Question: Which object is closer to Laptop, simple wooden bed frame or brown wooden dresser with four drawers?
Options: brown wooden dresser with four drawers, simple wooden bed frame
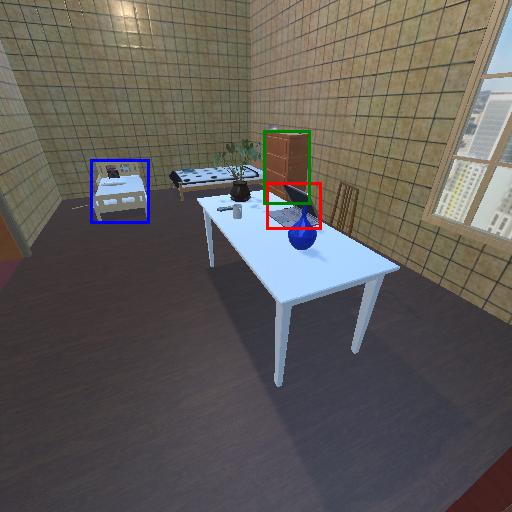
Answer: brown wooden dresser with four drawers